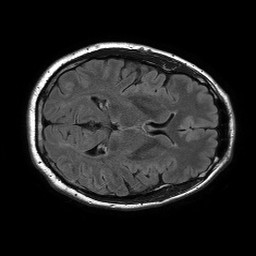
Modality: FLAIR
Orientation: axial
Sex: male
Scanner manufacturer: philips
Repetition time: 11 s
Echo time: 0.125 s